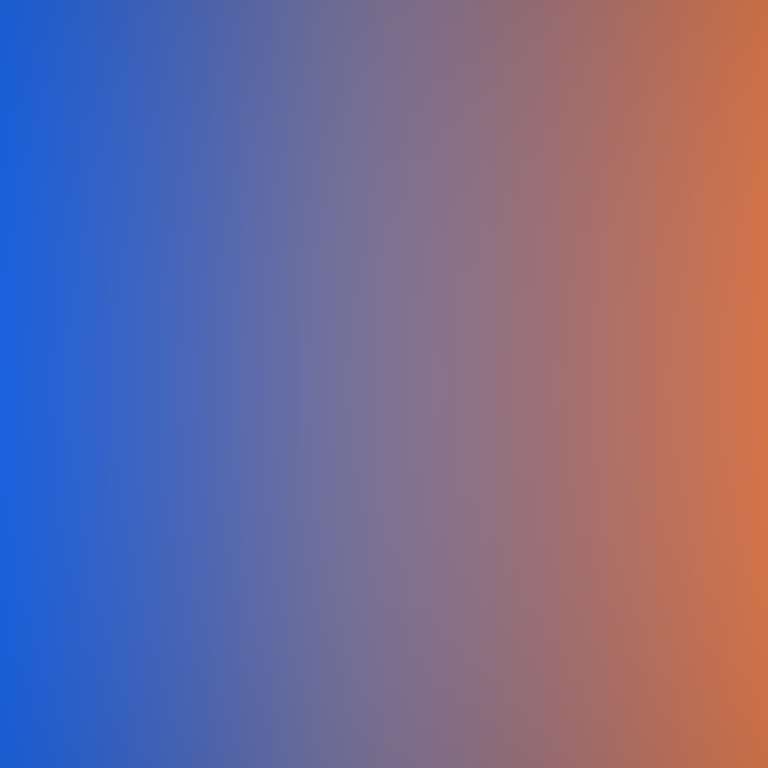
Abstract light effect, smooth gradient from deep blue to warm orange, calm atmosphere, soft glow, no room, no furniture, no objects.